Field crop: maize
Growth stage: 2
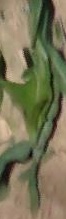
Species: maize